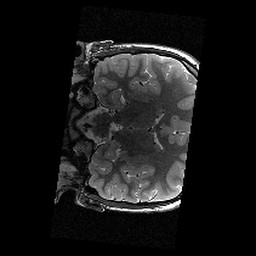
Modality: T2w
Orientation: coronal
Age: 12
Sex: female
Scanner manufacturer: siemens
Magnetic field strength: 3 T
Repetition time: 9.23 s
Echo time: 0.067 s